Aerial crown-view tile of a tropical tree (Barro Colorado Island, Panama), acquired 20250915:
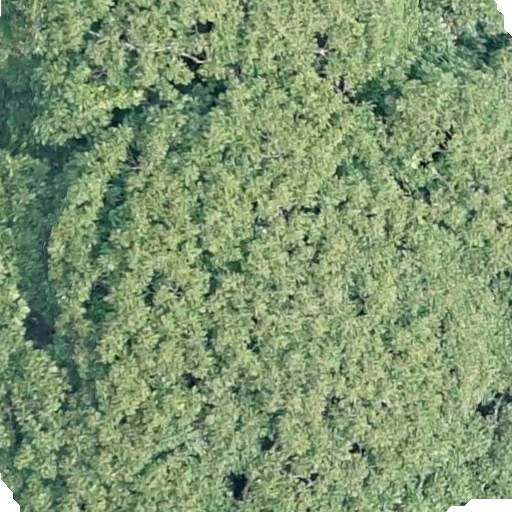
Species: Dipteryx oleifera
GBIF accepted scientific name: Dipteryx oleifera
Crown area: 561.026 m²